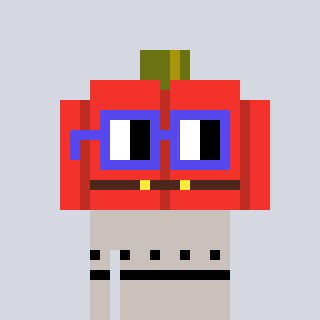
a pixel art character with square blue glasses, a pumpkin-shaped head and a foggrey-colored body on a cool background